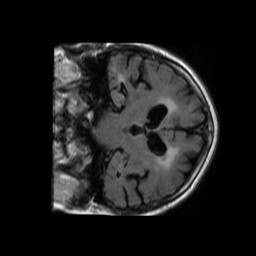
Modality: FLAIR
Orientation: coronal
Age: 85
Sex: male
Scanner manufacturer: philips
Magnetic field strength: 1.5 T
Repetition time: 6 s
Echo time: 0.12 s